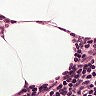
Metastatic tissue present: no